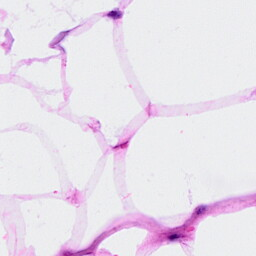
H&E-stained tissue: Breast